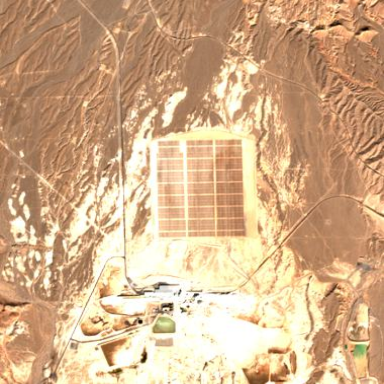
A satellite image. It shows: Solar power plant utilizing photovoltaic technology.